Question: I'm trying to get my XCode to run apps on my iPhone.
A while ago I tried to do that just from within XCode (knowing nothing), and it complained about how my Apple ID wasn't set up with a developer account. Fair enough.
Now I do have a developer account (I'm a member of an organization). As soon as I got the enrollment email I followed their instructions about setting up the certificates and adding it to my keychain and whatnot.
Then I followed <URL> instructions to try to get XCode set up. When I got to the part about using my device for development, that button wasn't there. But as the instructions say:
> If the device was used for development in the past, the "Use for Development" button may not appear. If this happens, click "Add to Portal" at the bottom of the screen instead.
So I clicked "Add to Portal", a provisioning profile appeared in the list, and everything seemed good. I then proceeded to the "Code Sign Your App" section. This is what I see:

I expected there to be a section for 'iOS Team Provisioning Profile: *' or something. And, of course, this means that when I try to run my app it fails with a code signing error.
I've poked around with deleting and re-adding stuff, but this is where I always get stuck. I can provide more information, I just...don't know what you want. How do I proceed?
Thanks.
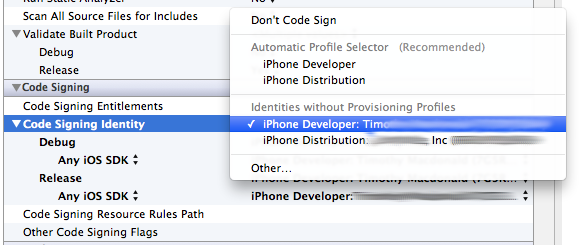
Answer: You can try CMD Shift 2, going to the Devices tab, and refresh the provisioning profiles and/or the team. It should ask you to log in - and hopefully will update your profile for you.
If it doesn't, it's the same every time. Your device needs to be added to the devices on the portal by a team admin. You said you have a certificate. If not using the team provisioning profile, you have to add your certificate to the profile you are using. Then make sure to quit xcode and reopen it after the changes.